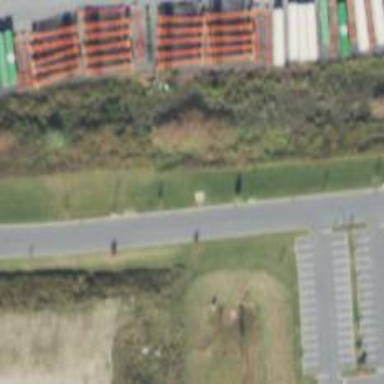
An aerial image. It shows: Yard meant for services.